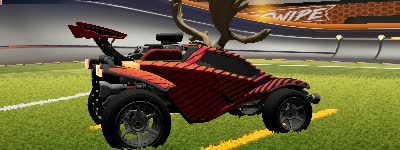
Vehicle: octane